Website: lowes
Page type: order-tracking
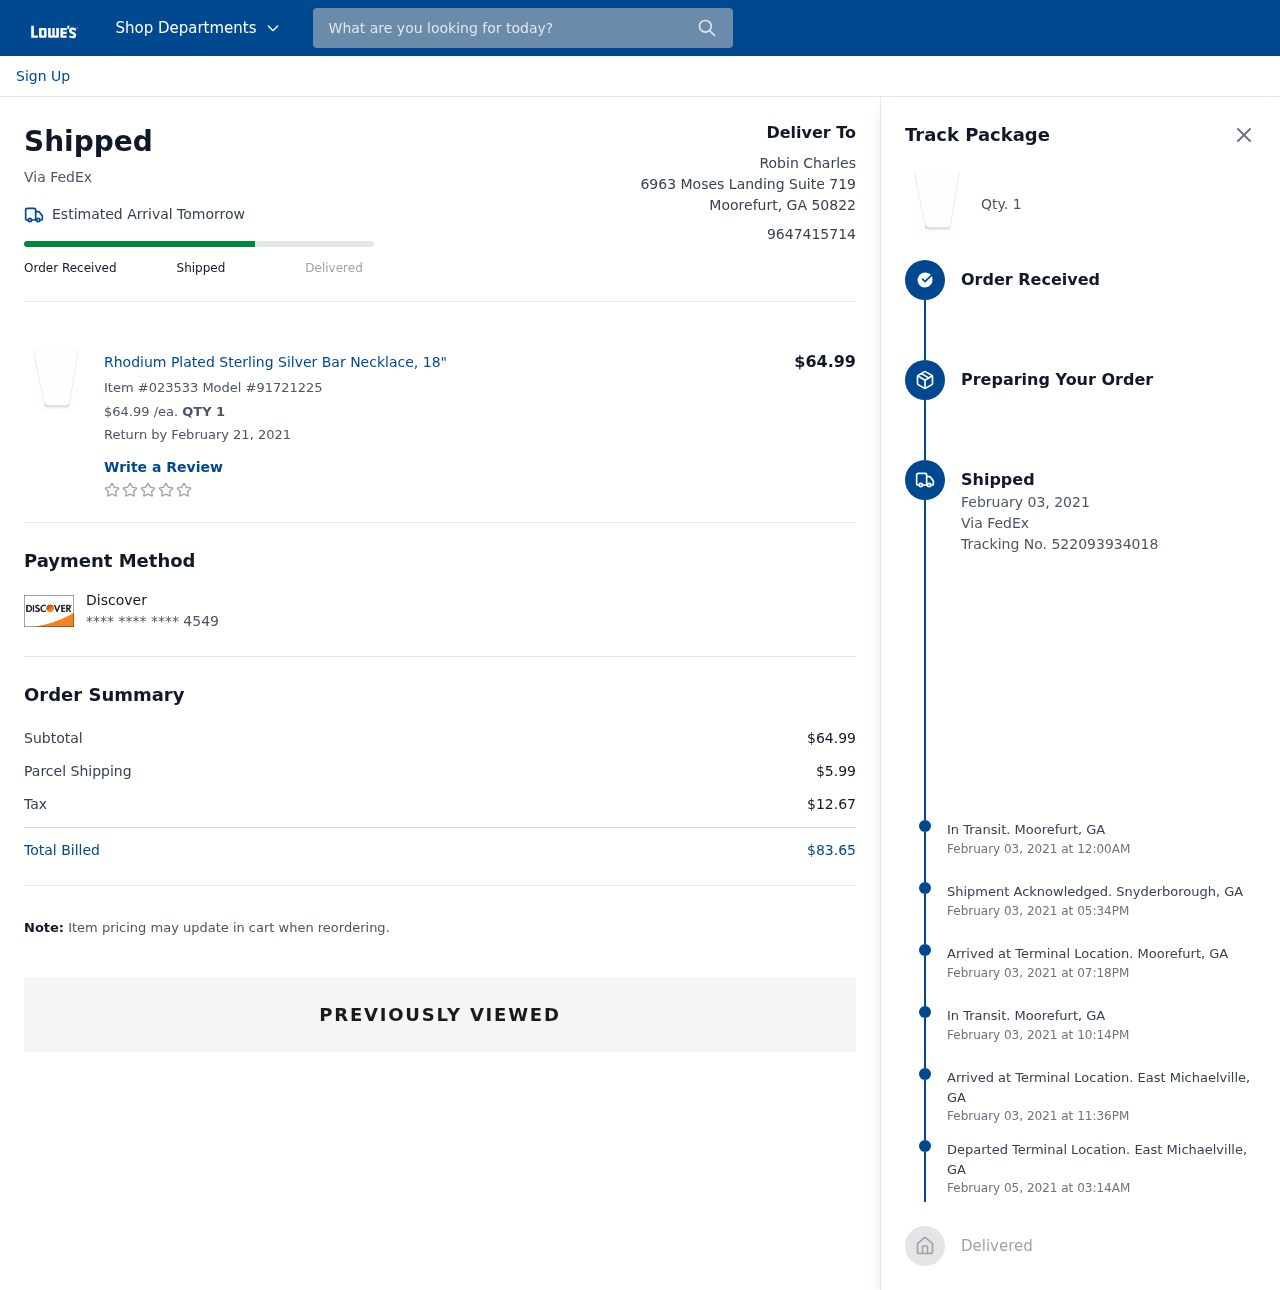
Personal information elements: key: PII_CARD_LAST4
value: **** **** **** 4549
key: PII_CARD_TYPE
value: Discover
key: PII_CITY_STATE
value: Moorefurt, GA
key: PII_CITY_STATE_ZIP
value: Moorefurt, GA 50822
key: PII_FULLNAME
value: Robin Charles
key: PII_PHONE
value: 9647415714
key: PII_STREET
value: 6963 Moses Landing Suite 719
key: PII_CITY_STATE2
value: Snyderborough, GA
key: PII_STATE_ABBR
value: GA
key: PII_CITY
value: Moorefurt
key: PII_CITY_STATE3
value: East Michaelville, GA
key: PII_CITY3
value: East Michaelville
Product elements: key: PRODUCT1_NAME
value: Rhodium Plated Sterling Silver Bar Necklace, 18"
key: PRODUCT1_PRICE
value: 64.99
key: PRODUCT1_QUANTITY
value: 1
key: PRODUCT1_TOTAL
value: $64.99
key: PRODUCT1_QUANTITY2
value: Qty. 1
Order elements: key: ORDER_DELIVERY_DATE
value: Estimated Arrival Tomorrow
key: ORDER_ITEM_NUMBER
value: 023533
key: ORDER_MODEL_NUMBER
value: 91721225
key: ORDER_RETURN_BY_DATE
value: Return by February 21, 2021
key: ORDER_SUBTOTAL
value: $64.99
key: ORDER_SHIPPING_COST
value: $5.99
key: ORDER_TAX
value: $12.67
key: ORDER_TOTAL
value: $83.65
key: ORDER_SHIPPING_DATE
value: February 03, 2021
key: ORDER_TRACKING_NUMBER
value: Tracking No. 522093934018
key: ORDER_TRACKING_EVENT1
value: February 03, 2021 at 12:00AM
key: ORDER_TRACKING_EVENT2
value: February 03, 2021 at 05:34PM
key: ORDER_TRACKING_EVENT3
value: February 03, 2021 at 07:18PM
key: ORDER_TRACKING_EVENT4
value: February 03, 2021 at 10:14PM
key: ORDER_TRACKING_EVENT5
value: February 03, 2021 at 11:36PM
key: ORDER_TRACKING_EVENT6
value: February 05, 2021 at 03:14AM
Search elements: key: HEADER_SEARCH
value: What are you looking for today?